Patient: sex F, age 57
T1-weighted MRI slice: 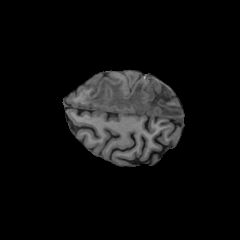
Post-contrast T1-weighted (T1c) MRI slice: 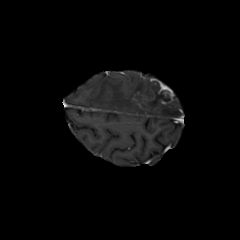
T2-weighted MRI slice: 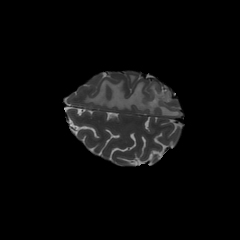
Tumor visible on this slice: yes
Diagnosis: Glioblastoma, IDH-wildtype
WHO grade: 4